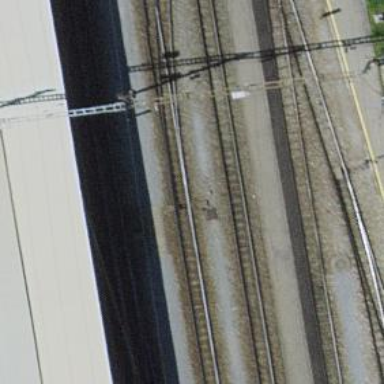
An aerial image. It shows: Railway switch.